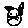
Label: cat